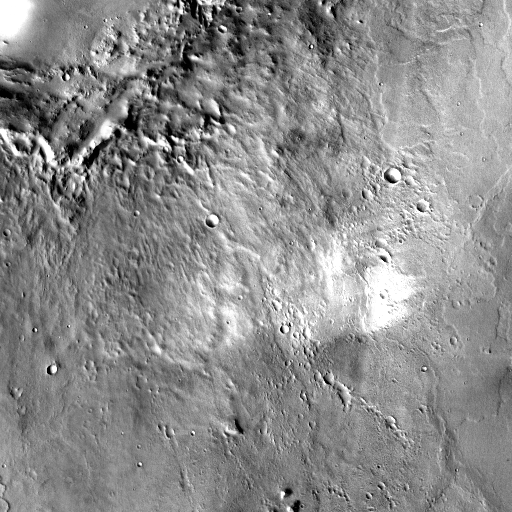
Crater classes present: Background, Other, Buried, Secondary